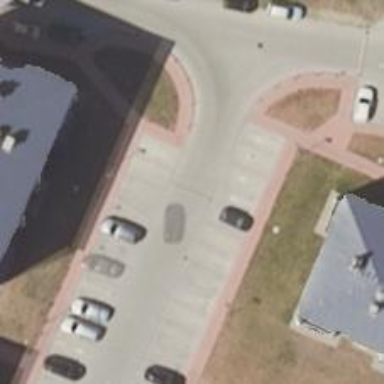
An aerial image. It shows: Bump for traffic calming.